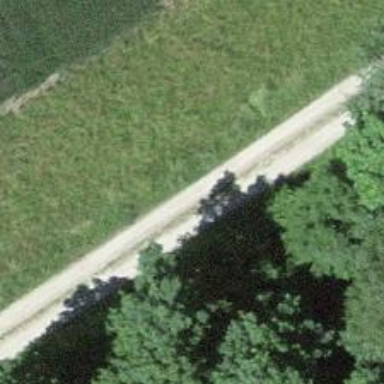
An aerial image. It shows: Agricultural track with grade3 tracktype.